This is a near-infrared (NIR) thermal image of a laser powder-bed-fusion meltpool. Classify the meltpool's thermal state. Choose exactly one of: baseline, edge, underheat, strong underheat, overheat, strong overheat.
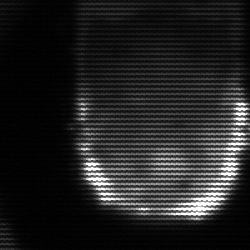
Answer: baseline